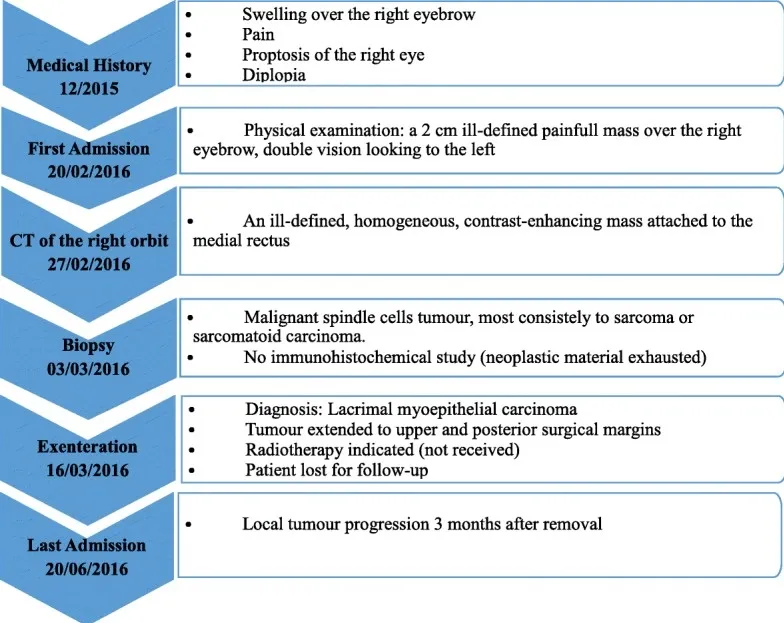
Case report timeline.
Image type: chart (chart)